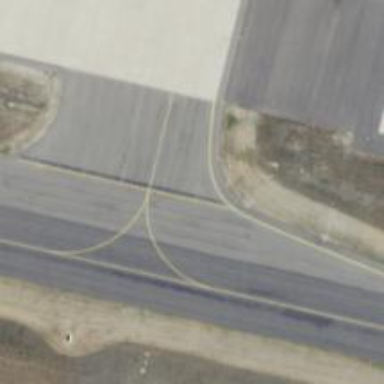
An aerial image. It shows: Image of taxiway at airport.